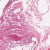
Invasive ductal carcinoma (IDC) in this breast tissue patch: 0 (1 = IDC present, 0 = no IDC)